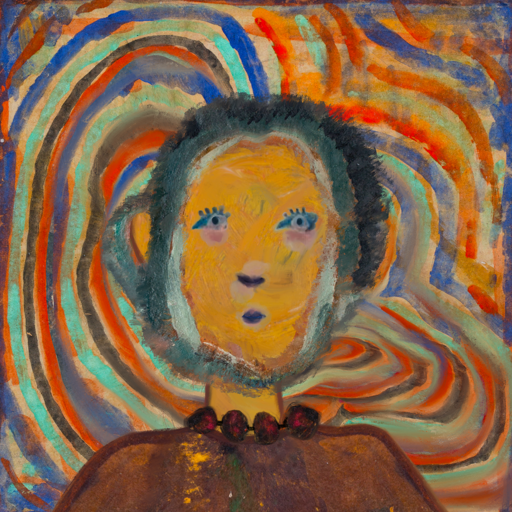
Background: Sisters, Head And Neck Front: After_Raid, Face Front: Hill_Girl, Bust: Comrade, Hair Front: Boggyland, Head Accessory: Blank, Second Necklace: Blank, Necklace: Mosgoul, Baby: Blank